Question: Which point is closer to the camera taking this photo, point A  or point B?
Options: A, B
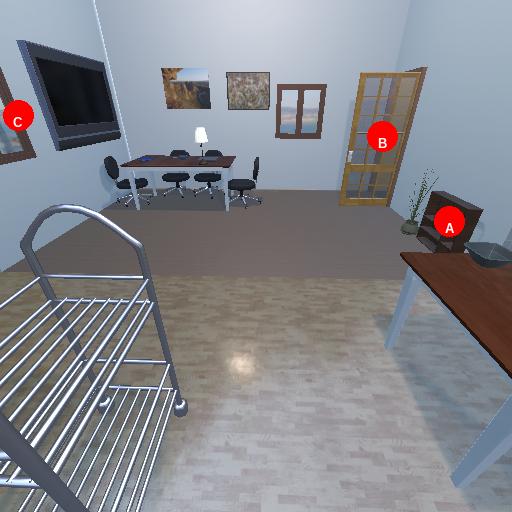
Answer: A